Field crop: tomato
Growth stage: 1
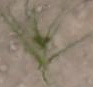
Species: cyperus